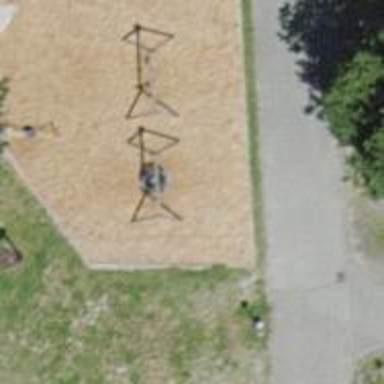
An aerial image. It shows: Playground featuring basket swing.